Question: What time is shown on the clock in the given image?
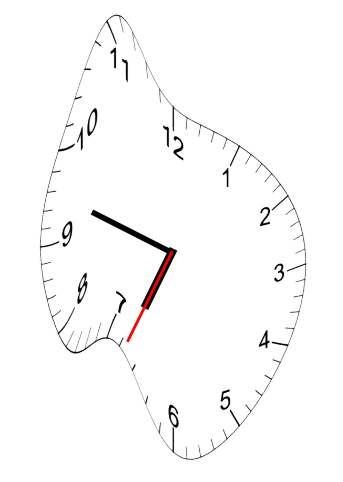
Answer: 06:47:34